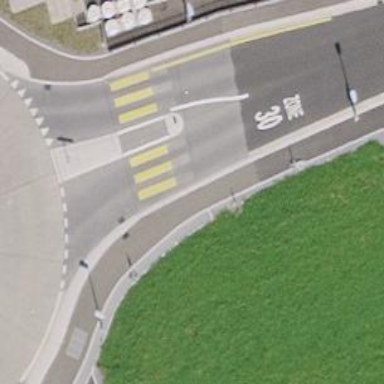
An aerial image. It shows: Uncontrolled crossing with zebra marking and crossing island.